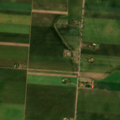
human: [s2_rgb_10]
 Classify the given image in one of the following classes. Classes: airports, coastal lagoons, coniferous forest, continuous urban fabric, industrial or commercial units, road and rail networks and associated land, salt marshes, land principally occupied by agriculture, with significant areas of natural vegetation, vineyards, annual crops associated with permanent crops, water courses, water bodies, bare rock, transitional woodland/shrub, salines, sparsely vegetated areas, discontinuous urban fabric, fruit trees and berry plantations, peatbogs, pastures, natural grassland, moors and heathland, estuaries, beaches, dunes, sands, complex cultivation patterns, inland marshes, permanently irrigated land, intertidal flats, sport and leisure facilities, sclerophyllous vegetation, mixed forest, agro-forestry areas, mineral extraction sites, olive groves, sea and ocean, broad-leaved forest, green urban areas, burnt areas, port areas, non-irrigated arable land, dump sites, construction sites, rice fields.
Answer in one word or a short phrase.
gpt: non-irrigated arable land